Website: apple
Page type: address-validator
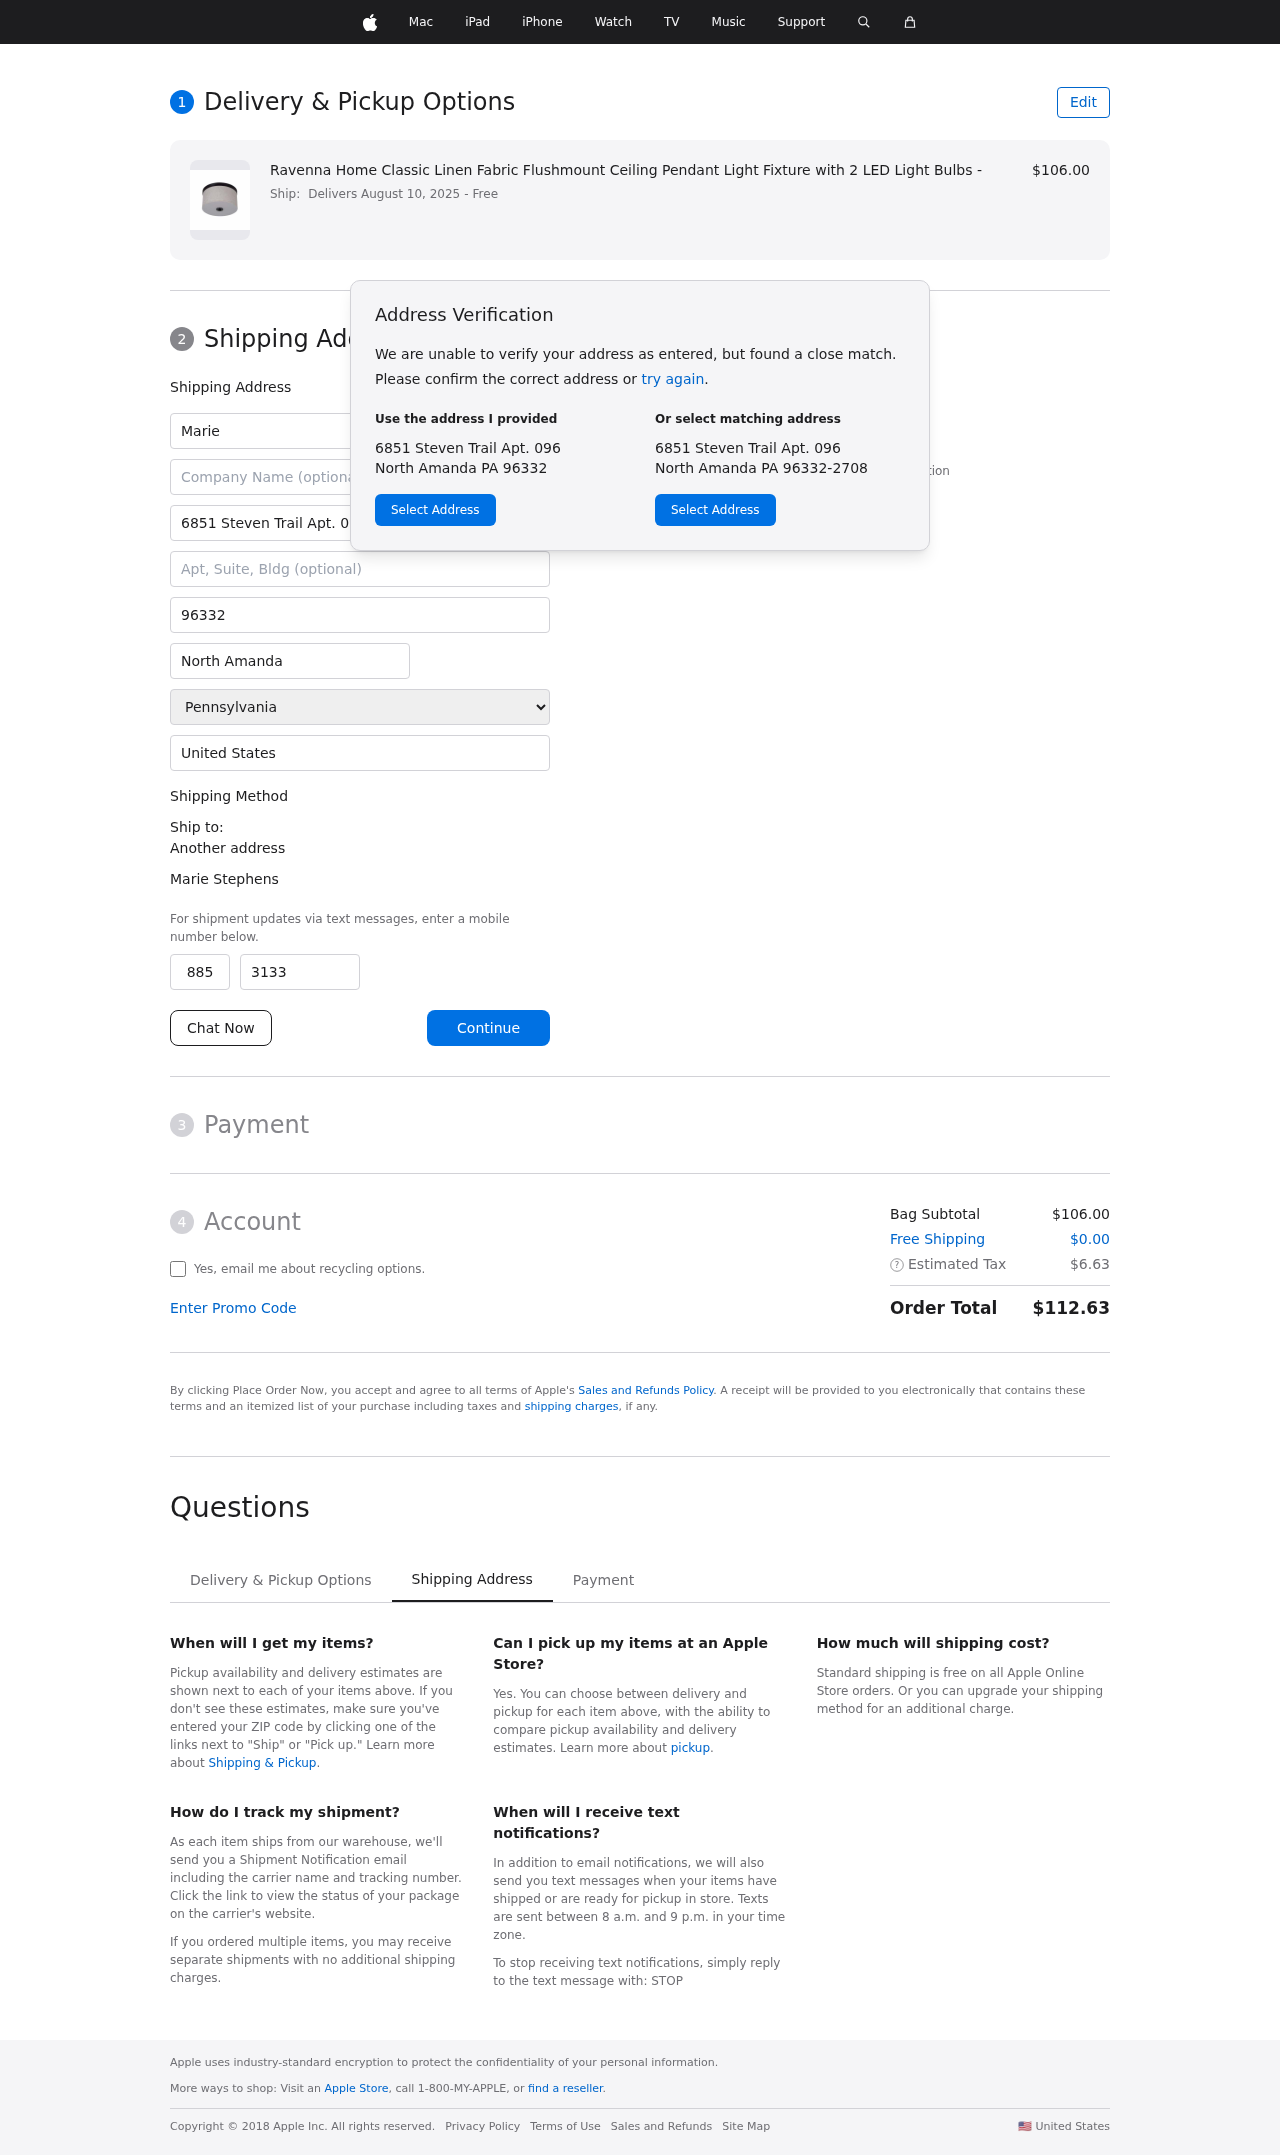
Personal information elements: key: PII_CITY
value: North Amanda
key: PII_COUNTRY
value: United States
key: PII_FIRSTNAME
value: Marie
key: PII_FULLNAME
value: Marie Stephens
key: PII_LASTNAME
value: Stephens
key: PII_PHONE_AREA
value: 885
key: PII_PHONE_SUFFIX
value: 3133
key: PII_POSTCODE
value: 96332
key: PII_STATE
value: Pennsylvania
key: PII_STREET
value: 6851 Steven Trail Apt. 096
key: PII_CITY_STATE_ZIP
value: North Amanda PA 96332
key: PII_STATE_ABBR
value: PA
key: PII_POSTCODE_FULL
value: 96332
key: PII_POSTCODE_NUMERIC
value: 96332
Product elements: key: PRODUCT1_NAME
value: Ravenna Home Classic Linen Fabric Flushmount Ceiling Pendant Light Fixture with 2 LED Light Bulbs -
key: PRODUCT1_PRICE
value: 106
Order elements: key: ORDER_DELIVERY_DATE
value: Delivers August 10, 2025
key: ORDER_SUBTOTAL
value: $106.00
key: ORDER_SHIPPING_COST
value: $0.00
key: ORDER_TAX
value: $6.63
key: ORDER_TOTAL
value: $112.63